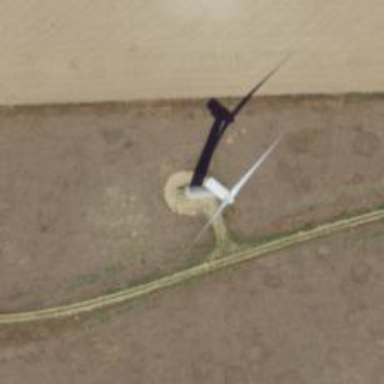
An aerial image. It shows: Wind generator powered by horizontal-axis wind turbine.